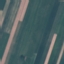
Land use / land cover: AnnualCrop